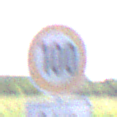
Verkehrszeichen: Geschwindigkeit100
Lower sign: Entfernungsangaben2
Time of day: MorningAfternoon
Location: Outdoor (RoadRail)
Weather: PartlyCloudy
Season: NotSpecified
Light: Natural